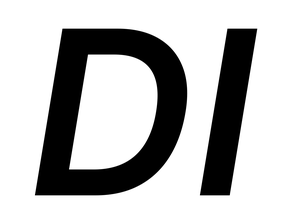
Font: Inter-Italic_SemiBold_Italic